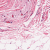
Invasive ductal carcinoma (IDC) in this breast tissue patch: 0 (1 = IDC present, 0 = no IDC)